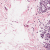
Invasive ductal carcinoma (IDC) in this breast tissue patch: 0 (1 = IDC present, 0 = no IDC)